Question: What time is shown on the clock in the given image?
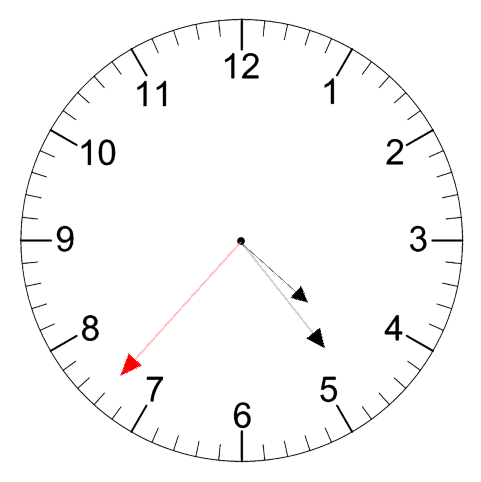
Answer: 04:23:37